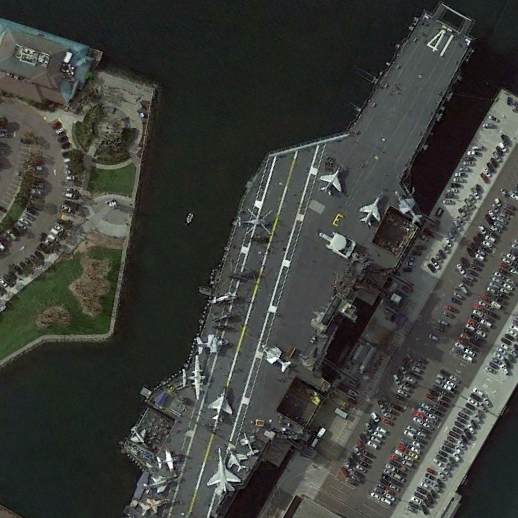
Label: aircraft_carrier